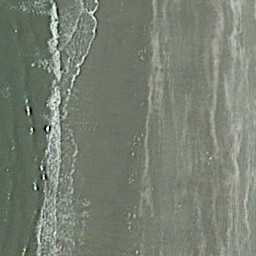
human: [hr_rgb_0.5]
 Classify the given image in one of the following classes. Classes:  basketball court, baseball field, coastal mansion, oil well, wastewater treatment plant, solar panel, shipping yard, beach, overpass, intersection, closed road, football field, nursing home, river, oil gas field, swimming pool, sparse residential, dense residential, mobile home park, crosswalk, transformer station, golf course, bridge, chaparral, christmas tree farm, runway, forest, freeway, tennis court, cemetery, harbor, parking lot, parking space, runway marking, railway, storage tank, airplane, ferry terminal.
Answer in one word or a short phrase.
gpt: beach